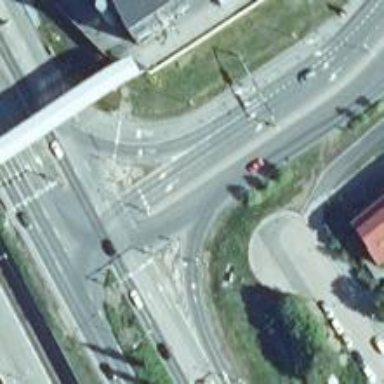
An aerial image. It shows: Secondary link road with asphalt surface.